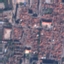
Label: Residential